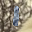
Label: 1